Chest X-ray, PA view. Patient: 40 years old, sex M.
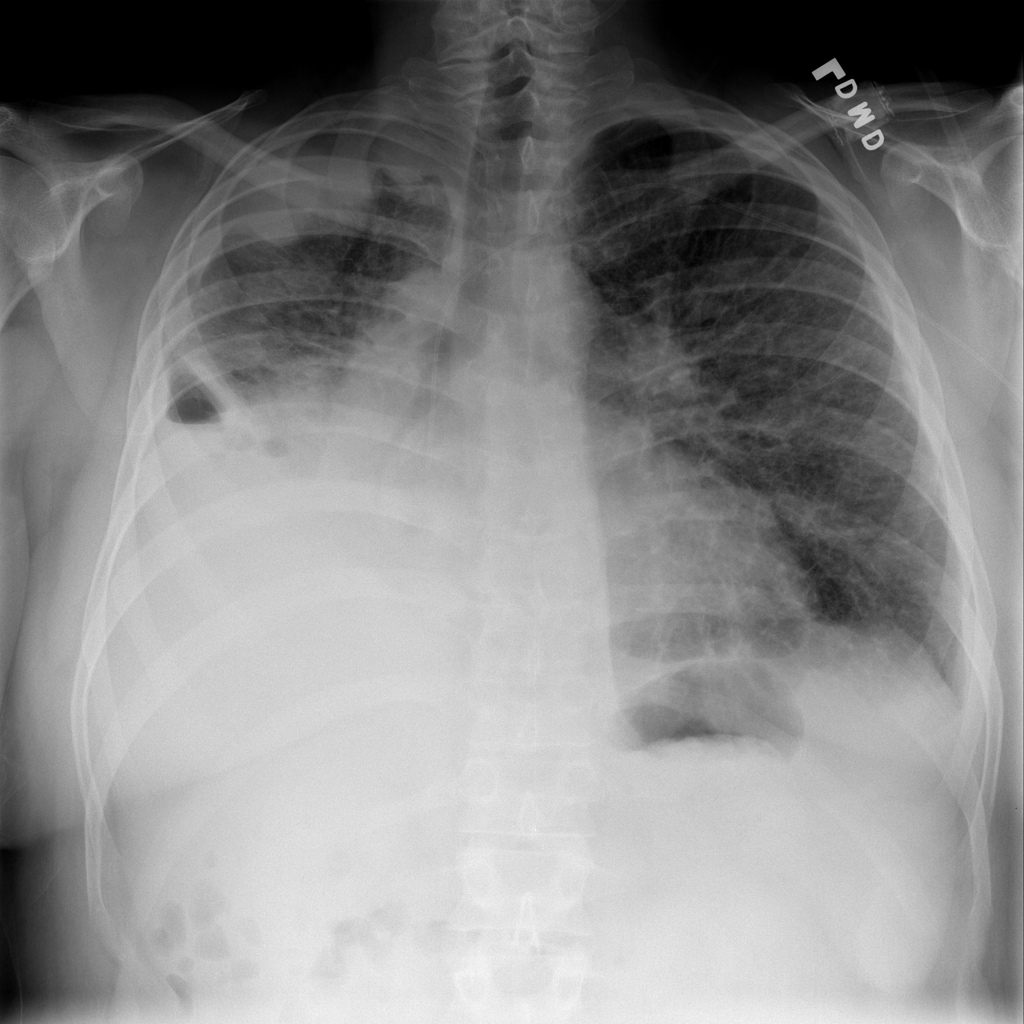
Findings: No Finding